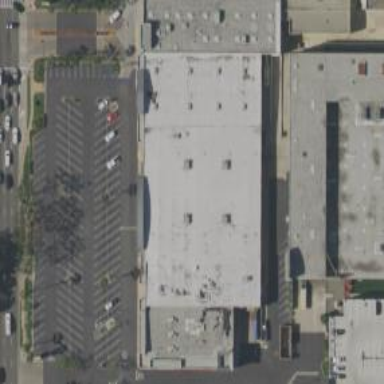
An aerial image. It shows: Department store building.